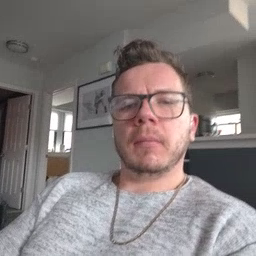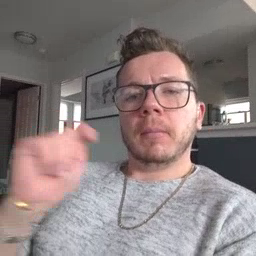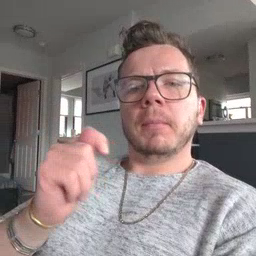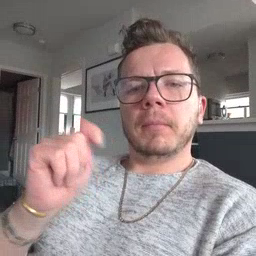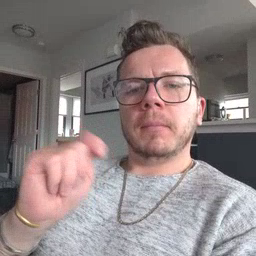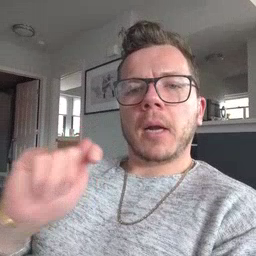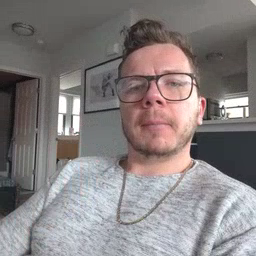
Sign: potty